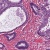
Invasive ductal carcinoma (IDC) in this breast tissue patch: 1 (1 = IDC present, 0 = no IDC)